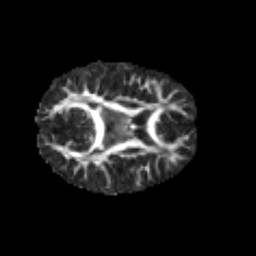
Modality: FA
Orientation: axial
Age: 7
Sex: male
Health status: healthy